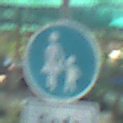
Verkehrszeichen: Gehweg
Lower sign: HinweisDurchVerbaleAngabe2
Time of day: MorningAfternoon
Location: Roofed (Special)
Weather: PartlyCloudy
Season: NotSpecified
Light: Natural